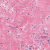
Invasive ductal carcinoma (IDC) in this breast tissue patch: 1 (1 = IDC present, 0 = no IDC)